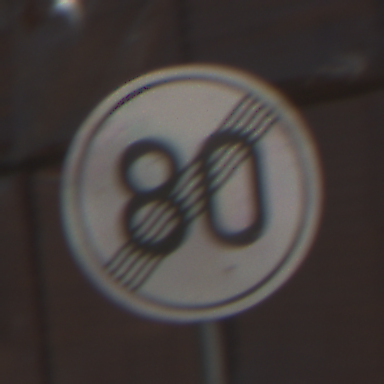
Verkehrszeichen: EndeGeschwindigkeit80
Umgebung: Outdoor, Nature
Tageszeit: MorningAfternoon
Wetter: Clear
Licht: Natural
Jahreszeit: Summer
Kontrast: HighContrast